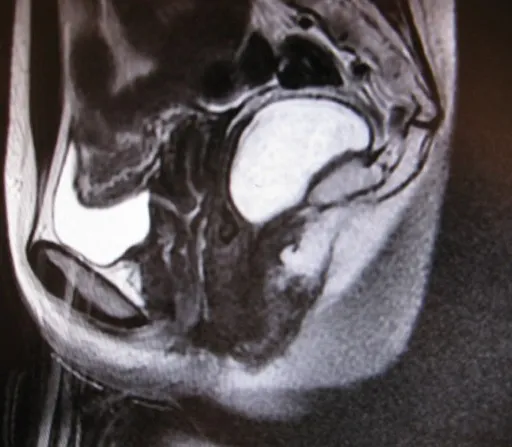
High-resolution modern imaging view of retro-rectal cystic hamartoma.
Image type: radiology (mri)